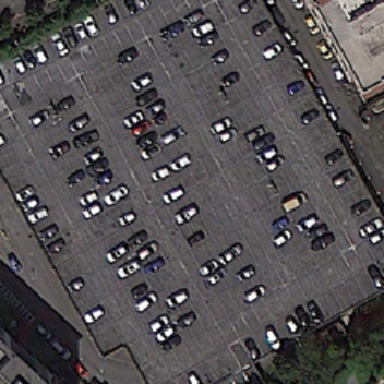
Several trees were planted outside the parking lot .